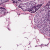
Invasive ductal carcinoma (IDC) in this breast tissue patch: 1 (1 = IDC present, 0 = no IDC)